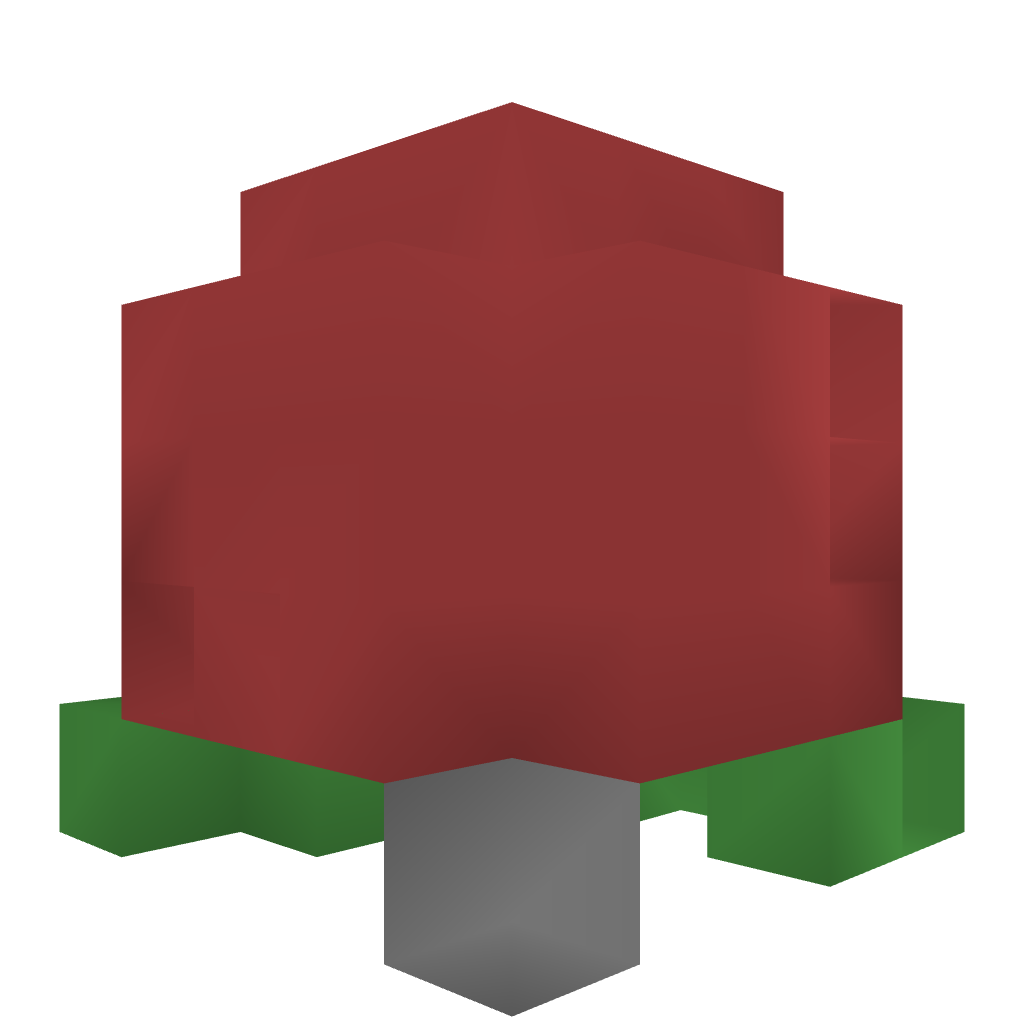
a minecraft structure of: Mushroom bad low quality